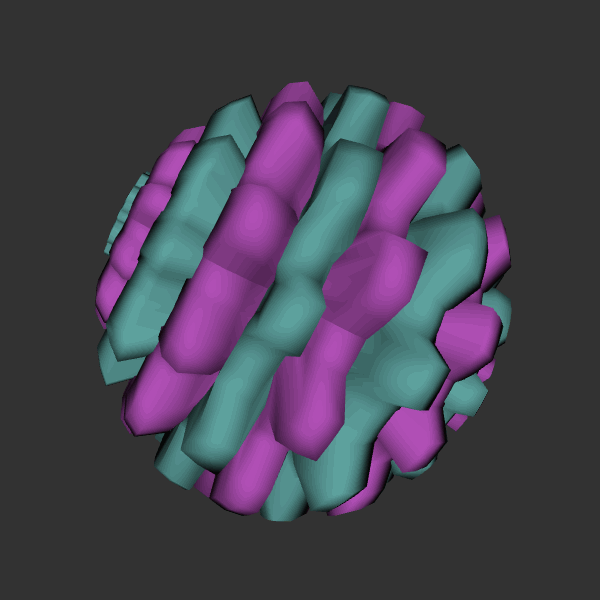
Background: dark